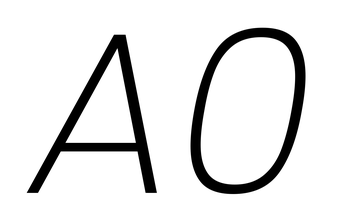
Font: Poppins-ExtraLightItalic